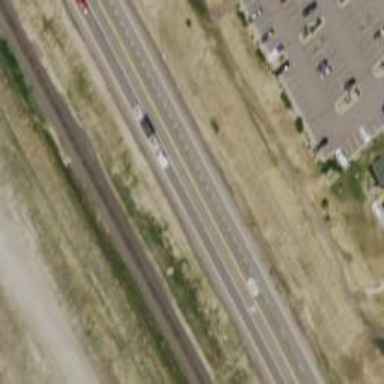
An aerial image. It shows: Primary road with asphalt surface.